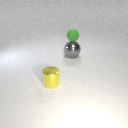
large gray metal sphere to the right of small yellow metal cylinder